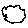
Label: cloud